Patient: sex M, age 70
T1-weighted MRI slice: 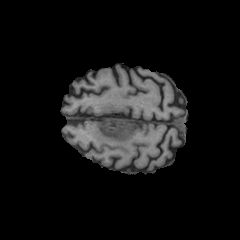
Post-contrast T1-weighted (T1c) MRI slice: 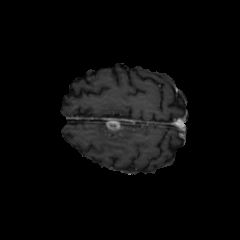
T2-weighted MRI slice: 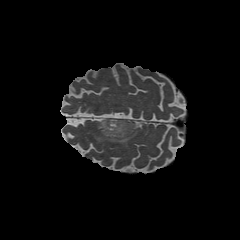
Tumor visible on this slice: yes
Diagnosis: Glioblastoma, IDH-wildtype
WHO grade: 4